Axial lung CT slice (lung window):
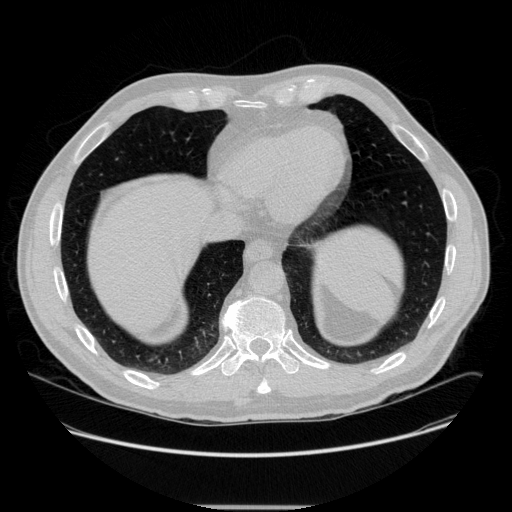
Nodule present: no